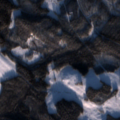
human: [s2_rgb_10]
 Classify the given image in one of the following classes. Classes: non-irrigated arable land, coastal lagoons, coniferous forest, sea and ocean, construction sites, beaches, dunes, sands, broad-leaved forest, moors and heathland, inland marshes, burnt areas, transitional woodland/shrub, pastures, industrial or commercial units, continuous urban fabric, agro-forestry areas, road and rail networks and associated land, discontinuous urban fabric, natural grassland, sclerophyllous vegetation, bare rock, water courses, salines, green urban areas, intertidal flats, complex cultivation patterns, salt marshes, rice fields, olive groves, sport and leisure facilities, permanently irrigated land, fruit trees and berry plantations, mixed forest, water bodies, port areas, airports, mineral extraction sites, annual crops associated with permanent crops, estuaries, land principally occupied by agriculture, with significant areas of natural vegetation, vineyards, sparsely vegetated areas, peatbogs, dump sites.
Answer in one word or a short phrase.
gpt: coniferous forest, mixed forest, transitional woodland/shrub